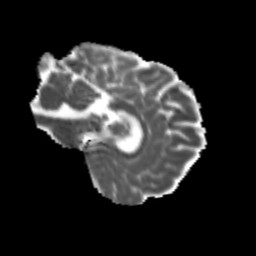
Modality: MD
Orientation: sagittal
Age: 24
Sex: male
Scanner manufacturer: siemens
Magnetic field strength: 3 T
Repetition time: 3.5 s
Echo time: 0.113 s